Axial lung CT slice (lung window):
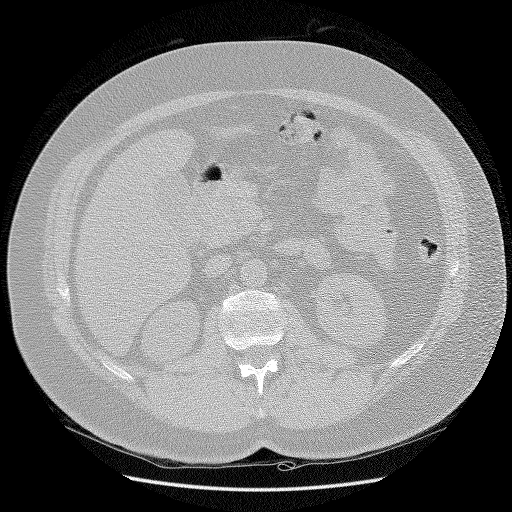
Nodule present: no